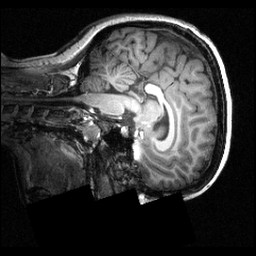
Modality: T1w
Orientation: sagittal
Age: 22
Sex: female
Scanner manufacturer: siemens
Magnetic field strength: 3.951 T
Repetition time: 1.5 s
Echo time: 0.00335 s